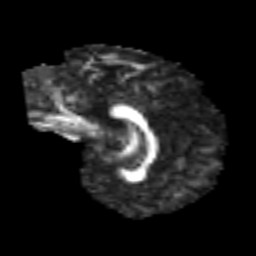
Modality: FA
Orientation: sagittal
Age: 23
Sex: male
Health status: healthy